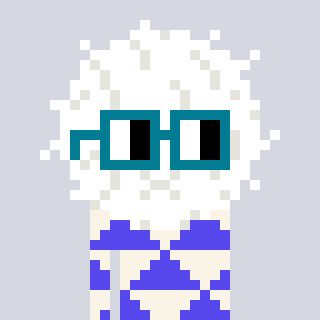
a pixel art character with square dark green glasses, a cottonball-shaped head and a computerblue-colored body on a cool background